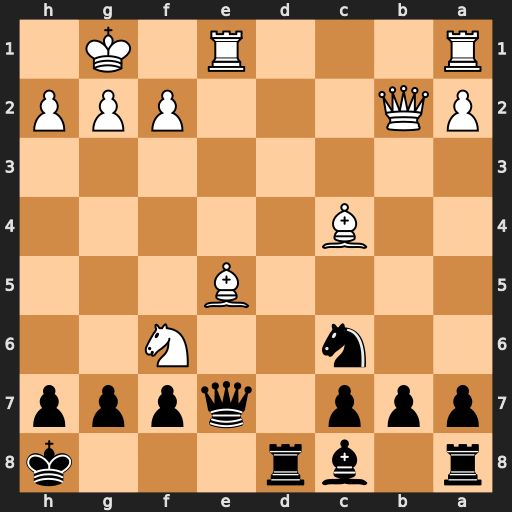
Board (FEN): r1br3k/ppp1qppp/2n2N2/4B3/2B5/8/PQ3PPP/R3R1K1
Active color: b
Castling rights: -
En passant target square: -
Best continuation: Nxe5 Rxe5 Qxf6